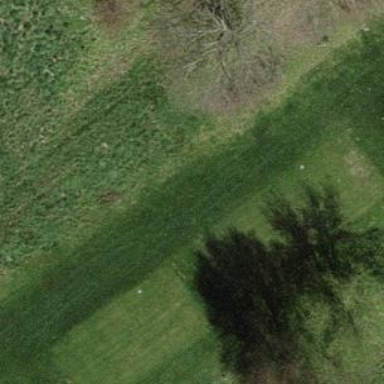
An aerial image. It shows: Grass area designated as golf tee.